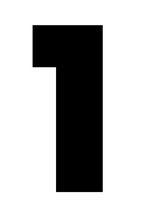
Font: Poppins-ExtraBold